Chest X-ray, PA view. Patient: 40 years old, sex M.
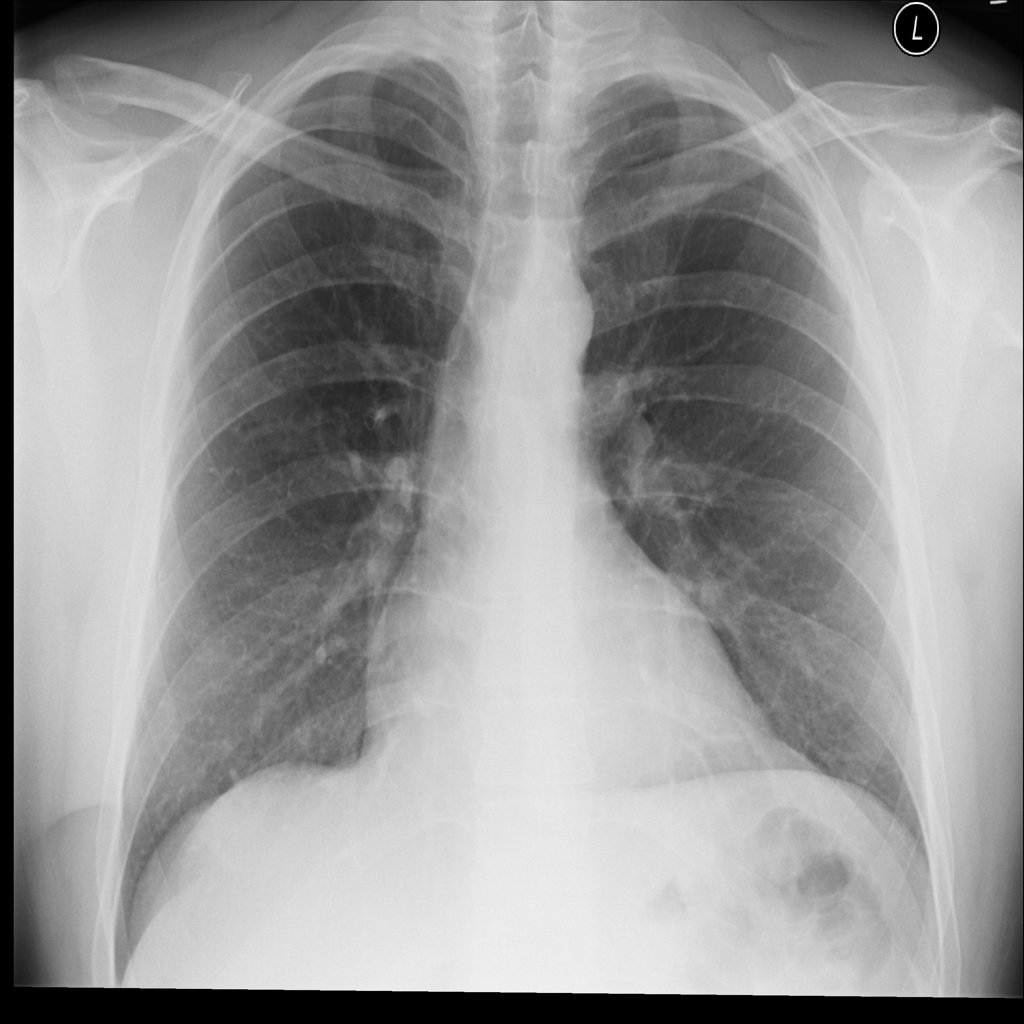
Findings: No Finding